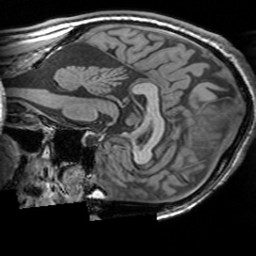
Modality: T1w
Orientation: sagittal
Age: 30
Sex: male
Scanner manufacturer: siemens
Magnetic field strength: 3 T
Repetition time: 1.63 s
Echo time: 0.00311 s